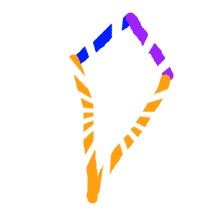
Shape: kite